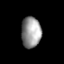
Tissue: lung
Cell type: Others
Senescence score: 0.5782
Nuclear area (px): 602
Mean DAPI intensity: 149.299